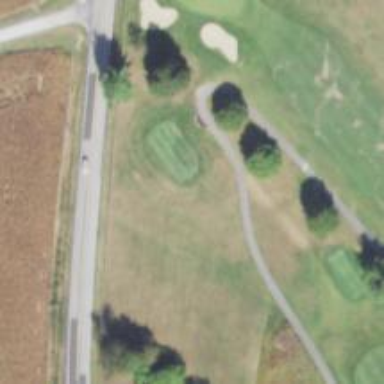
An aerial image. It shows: Golf tee.